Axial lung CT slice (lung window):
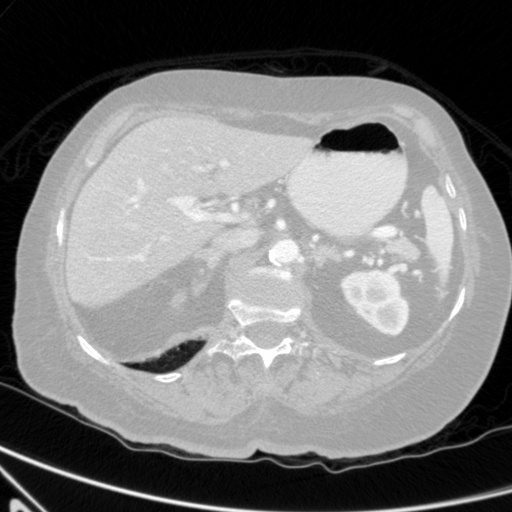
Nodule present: no